Question: My application requires the windows feature

to be installed.
I currently use <URL> to see if it is installed.
Now how will I be able to installe it once I know it is not running. I have tried:
'''
List<ServiceController> services = ServiceController.GetServices( ).ToList( );
ServiceController msQue = services.Find( o => o.ServiceName == "MSMQ" );
if ( msQue != null )
{
if ( msQue.Status == ServiceControllerStatus.Running )
{
Console.Write( "it is running" );
return;
}
}
else
{
Console.WriteLine( "It is not running
Press enter to install" );
Console.Read( );
msQue.Start( ); // <- I was hoping to look for a method that will turn feature on or off
}
'''
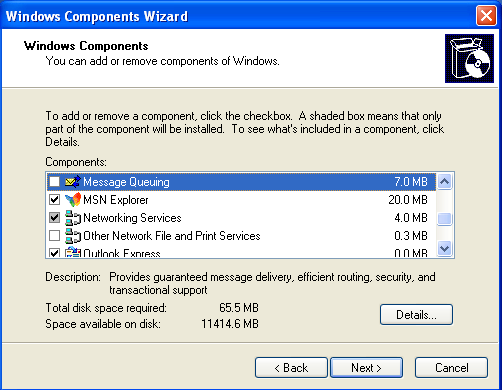
Answer: :
I wouldn't try to install it from code; instead, I would make Message Queueing a prerequisite of your application and install it when you install the app.
---
I don't know if you can do it from C# but here's articles on performing an unattended installation. You may be able to build a command line to perform the installation.
Server 2003 / Windows XP : <URL>
Server 2008 / Windows 7: <URL>